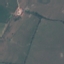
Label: Pasture